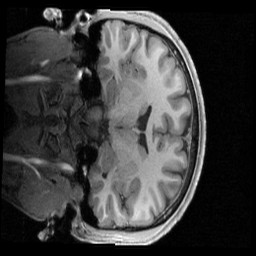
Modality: T1w
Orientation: coronal
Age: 18
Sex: male
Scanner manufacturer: siemens
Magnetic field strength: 3 T
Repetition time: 2.4 s
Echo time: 0.00231 s